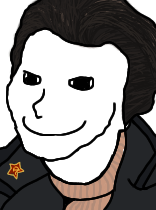
Label: 5_Oomer